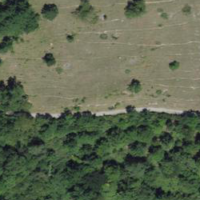
EUNIS habitat code: 23
Species observed at this site:
Pteridium aquilinum
Medicago lupulina
Vincetoxicum hirundinaria
Aegithalos caudatus
Libelloides coccajus
Agrimonia eupatoria
Cicindela campestris
Geranium sanguineum
Geranium robertianum
Anthericum ramosum
Cornus sanguinea